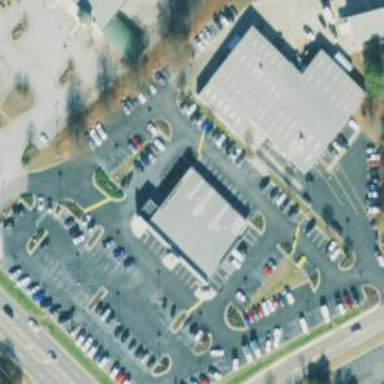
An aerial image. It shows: Car shop building.